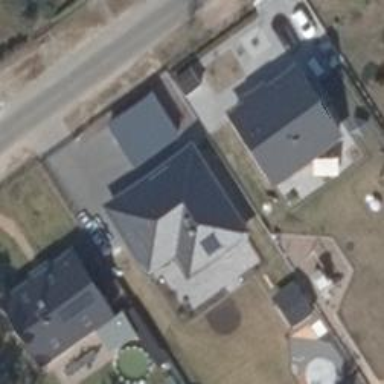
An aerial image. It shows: Detached building with hipped roof shape.